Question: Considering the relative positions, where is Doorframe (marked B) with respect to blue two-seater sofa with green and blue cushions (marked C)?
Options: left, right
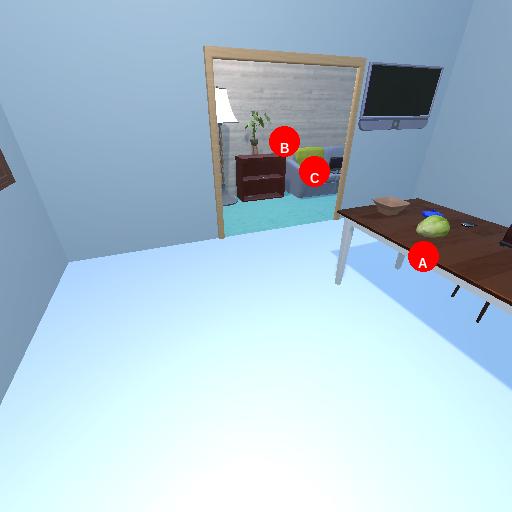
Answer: left